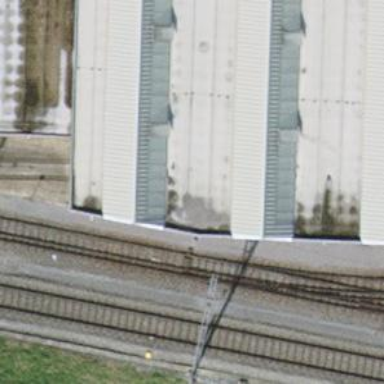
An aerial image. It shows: Railway switch.